Question: I have a problem writing to a redis cluster.
Having this as configuration:
'''
static readonly IEnumerable<EndPoint> Endpoints = new[]
{
EndPointCollection.TryParse("10.5.2.146:7000"),
EndPointCollection.TryParse("10.5.2.146:7001"),
EndPointCollection.TryParse("10.5.2.146:7002"),
};
public static ConnectionMultiplexer Build()
{
var opt = new ConfigurationOptions { AllowAdmin = true };
foreach (var endpoint in Endpoints)
opt.EndPoints.Add(endpoint);
Redis = ConnectionMultiplexer.Connect(opt);
FlushAllDatabases();
return Redis;
}
'''
and using it like this:
'''
var redis = RedisConfig.Build();
redis.GetDatabase().StringSet("foo", "bar");
redis.GetDatabase().StringGet("foo");
'''
returns this exception:
'''
StackExchange.Redis.RedisServerException: 'Endpoint 127.0.0.1:7002 serving hashslot 12182 is not reachable at this point of time. Please check connectTimeout value. If it is low, try increasing it to give the ConnectionMultiplexer a chance to recover from the network disconnect. IOCP: (Busy=1,Free=999,Min=4,Max=1000), WORKER: (Busy=0,Free=2047,Min=4,Max=2047), Local-CPU: n/a'
'''
I think the problem is that: 'var endpoints = redis.GetEndPoints();' returns both configured endpoints with public IP and cluster-discovered endpoints (see image of inspected variable) with local IP, and then the node with private IP is used to retrieve the hashslot.

Is there anything else I should set up in the configuration or anything wrong using the client?
Currently used configuration, each node has it's folder '.|X' with it's own conf file and log:
'''
redis.conf (for first node)
port 7000
cluster-enabled yes
cluster-config-file nodes.conf
cluster-node-timeout 5000
appendonly yes
logfile 7000.log
protected-mode no
bind 0.0.0.0
nodes.conf
0c213c727e90710bbd94d5094da2c6749872f74f 127.0.0.1:7001 master - 0 1494253090995 2 connected 5461-10922
2e6d24ccec03d1ca674b936eac0e48dc6a97c405 127.0.0.1:7000 myself,master - 0 0 1 connected 0-5460
7467c908c390bb6db202836fdff2966e4f100858 127.0.0.1:7007 slave bdd5c046e2a05b289ef0aba47a9987988defc799 0 1494253090889 8 connected
bbb2d02845e57622b5e95574ab843d9cefd0b28a 127.0.0.1:7006 slave 0c213c727e90710bbd94d5094da2c6749872f74f 0 1494253090890 7 connected
bdd5c046e2a05b289ef0aba47a9987988defc799 127.0.0.1:7002 master - 0 1494253092195 3 connected 10923-16383
c39aa6ff1e9823a169b758fc5aed2f5e811a971a 127.0.0.1:7008 slave bdd5c046e2a05b289ef0aba47a9987988defc799 0 1494253091700 9 connected
673d0af38625ae962f6ed7f527cc5162a08d7f21 127.0.0.1:7003 slave 2e6d24ccec03d1ca674b936eac0e48dc6a97c405 0 1494253091191 4 connected
ed1e5ba7a0a569e2d4b8542bf8a8353d33e81384 127.0.0.1:7004 slave 2e6d24ccec03d1ca674b936eac0e48dc6a97c405 0 1494253090889 5 connected
a4d29951bcf70593d14fbee5438608c88c971922 127.0.0.1:7005 slave 0c213c727e90710bbd94d5094da2c6749872f74f 0 1494253091722 6 connected
vars currentEpoch 9 lastVoteEpoch 0
'''
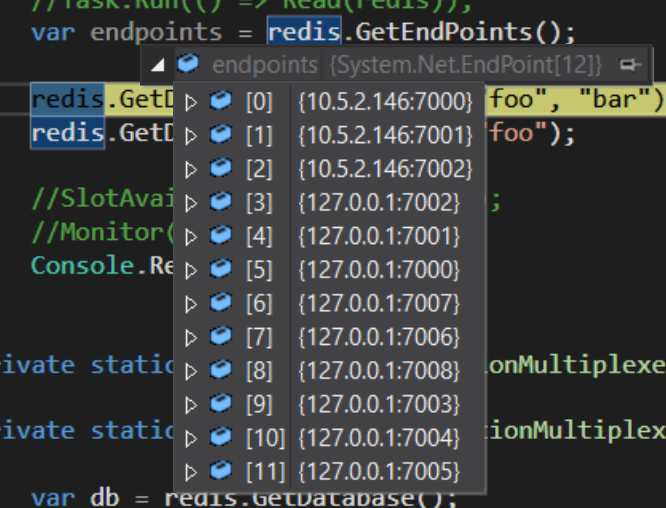
Answer: I tested the scenario with jedis, and this problem also exists: public and private IP can both exist when connecting to redis cluster.
To solve it, use public ip when setting up the cluster, and make sure that the public ips are in every node.conf config. If "127.0.0.1" is written in node.conf, and connect to "10.5.2.146:7000", these two ips will both exist.
And a quick way to fix this at the situation: cluster meet 3 public ips in redis-cli, like
'''
cluster meet 10.5.2.<PHONE>
cluster meet 10.5.2.<PHONE>
cluster meet 10.5.2.<PHONE>
'''